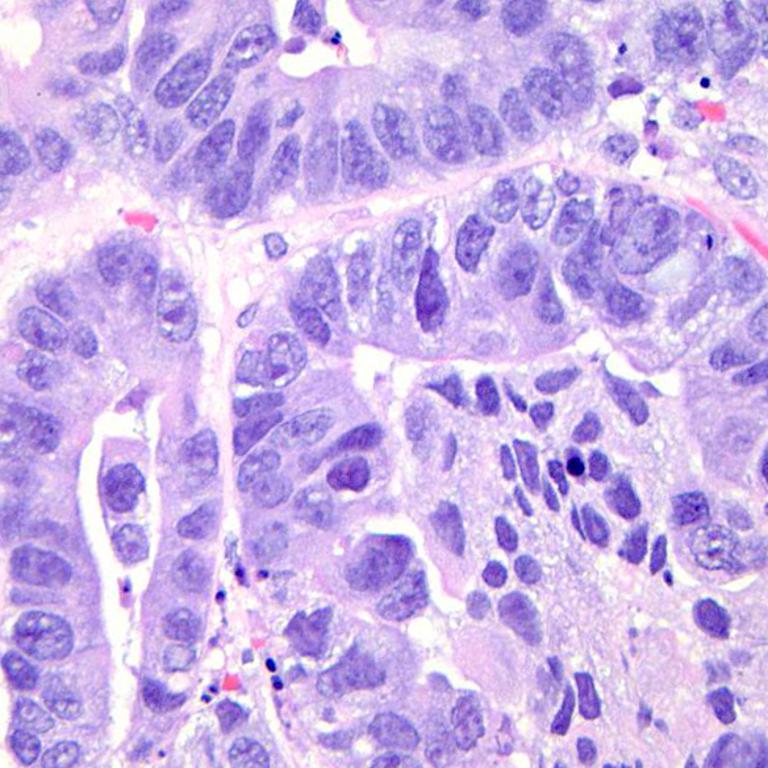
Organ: colon
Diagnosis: adenocarcinomas